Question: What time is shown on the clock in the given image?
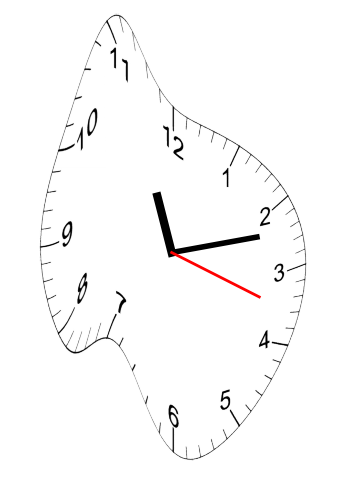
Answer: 11:12:18